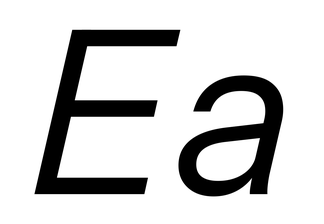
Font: InstrumentSans-Italic_Italic